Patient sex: F
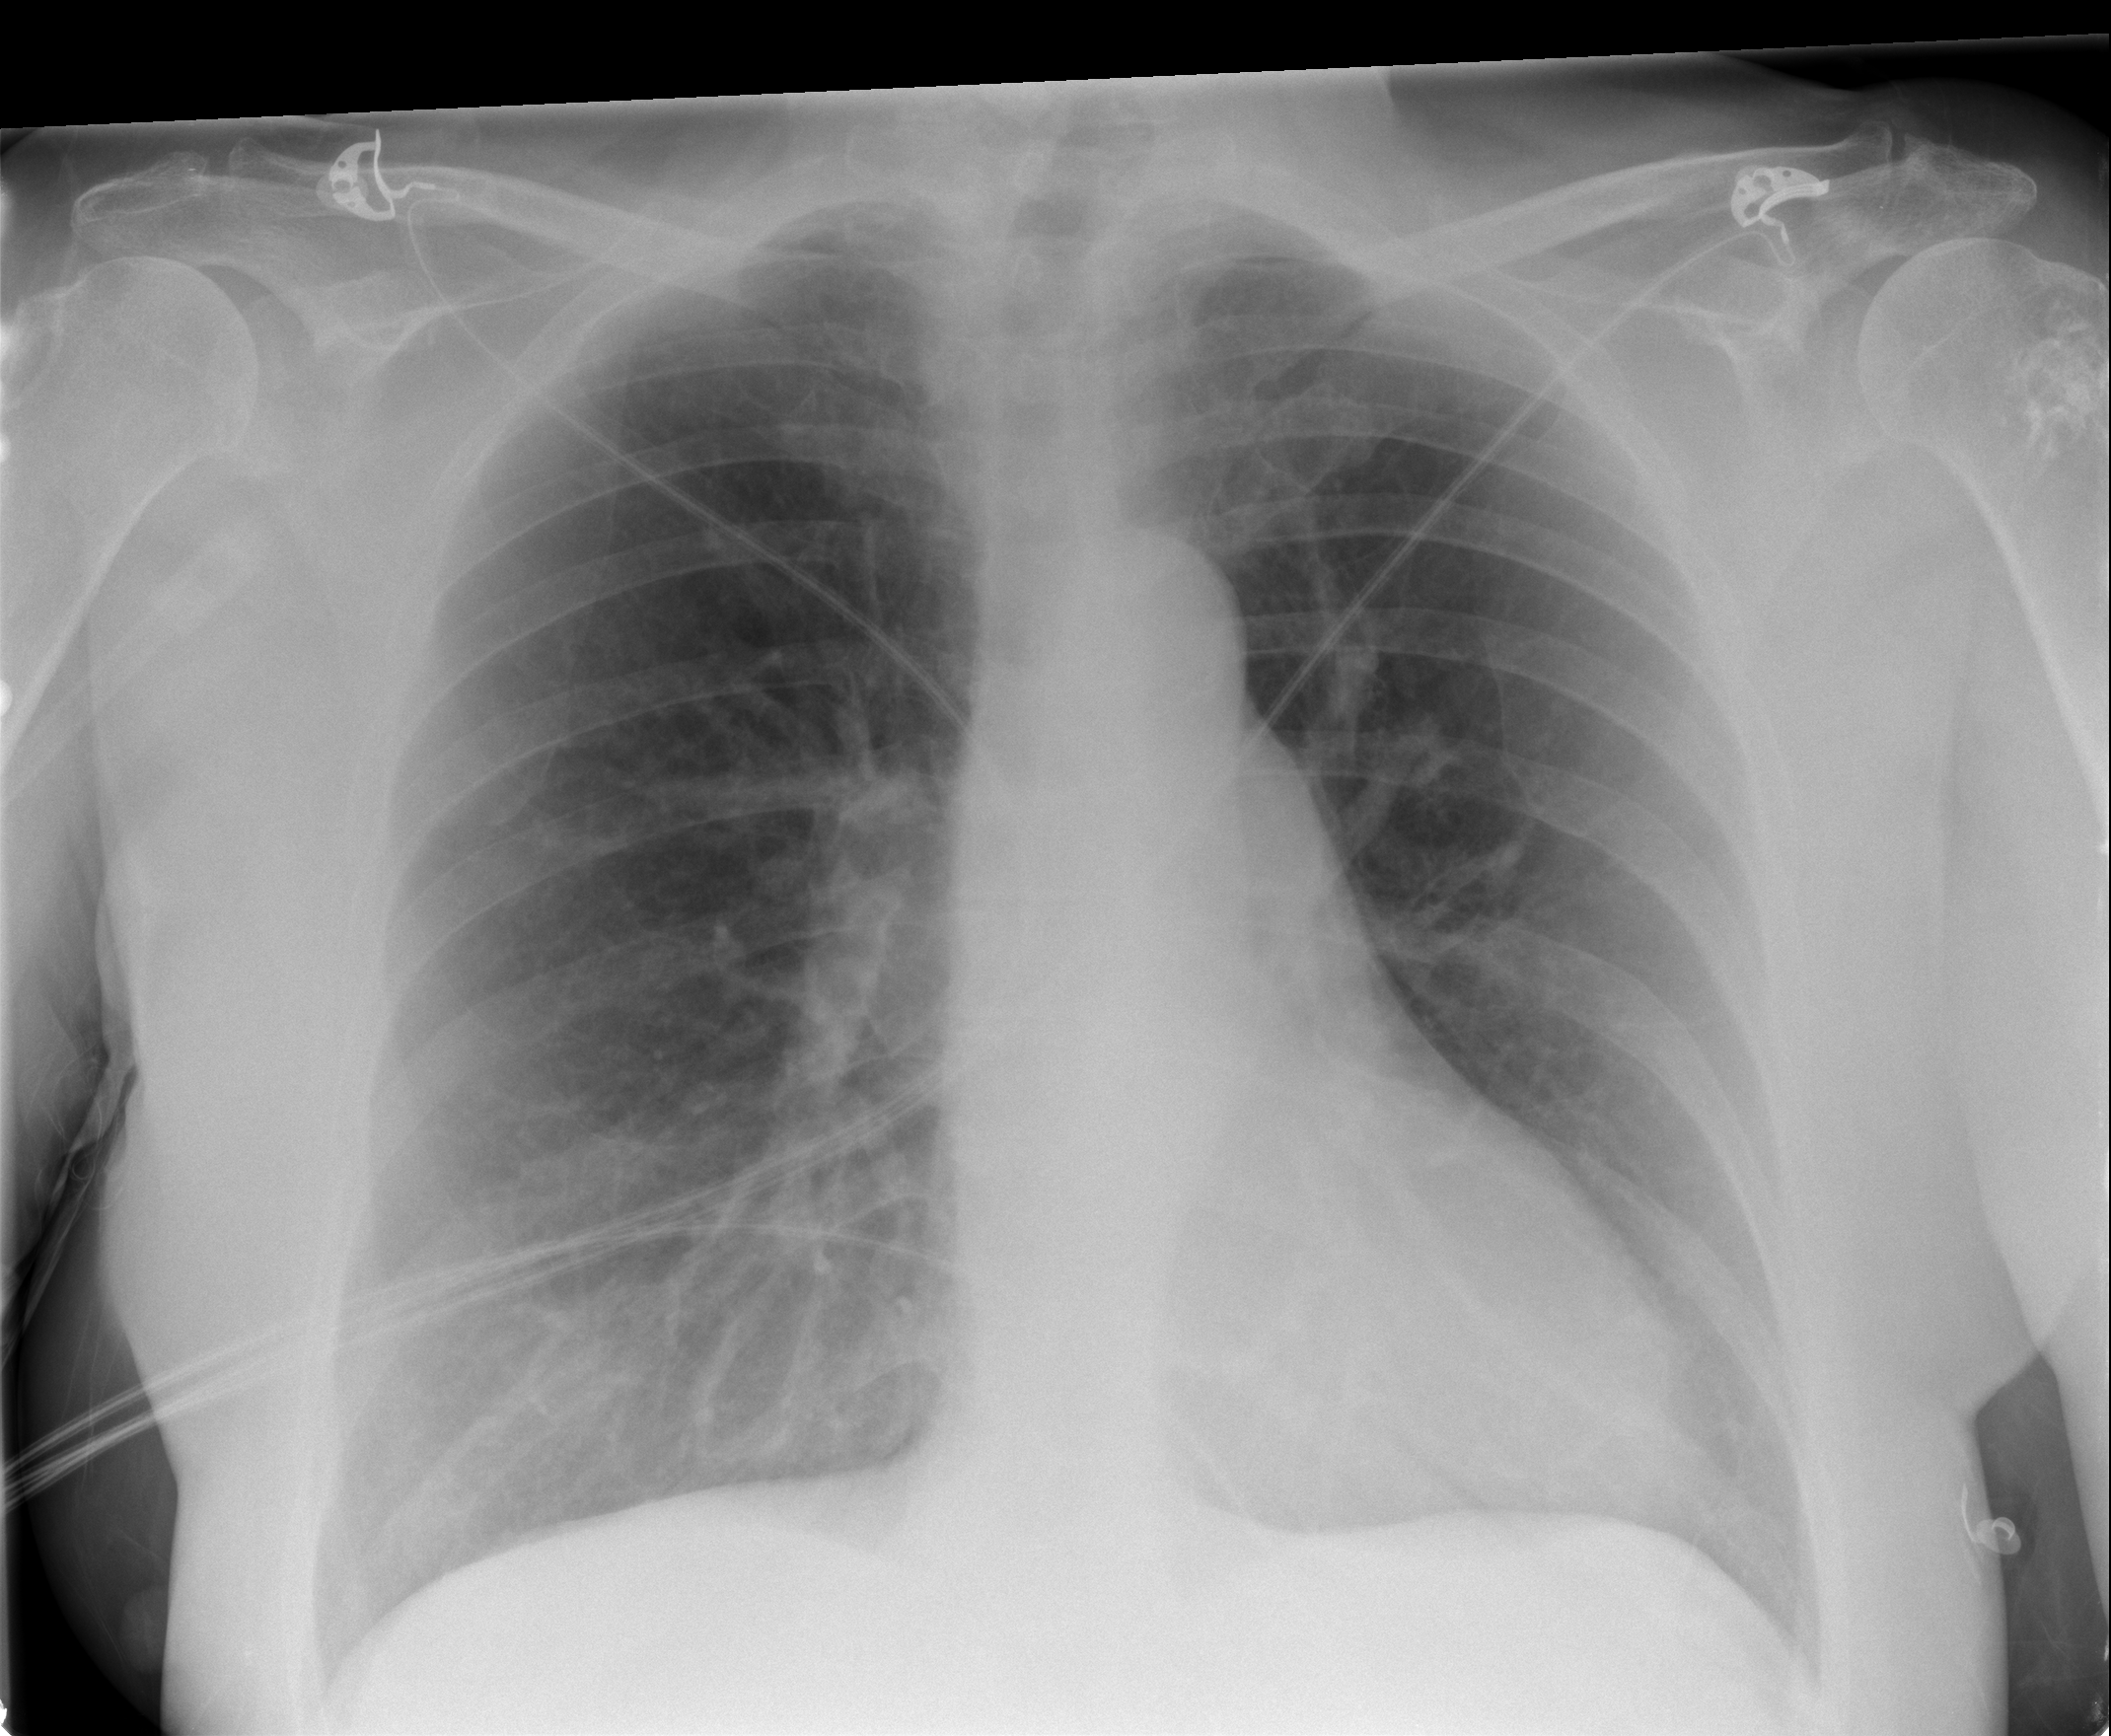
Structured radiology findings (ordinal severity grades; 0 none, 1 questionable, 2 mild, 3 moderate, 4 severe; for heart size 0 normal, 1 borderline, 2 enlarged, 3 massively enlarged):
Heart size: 0
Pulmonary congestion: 0
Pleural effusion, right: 0
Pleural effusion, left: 0
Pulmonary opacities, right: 0
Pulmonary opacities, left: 0
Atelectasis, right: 1
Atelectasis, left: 0